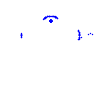
Particle: proton